Interaction volume radius: 5 \u00c5
Interaction volume height: 10 \u00c5
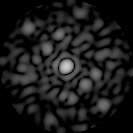
Disorder parameter: 0.8638